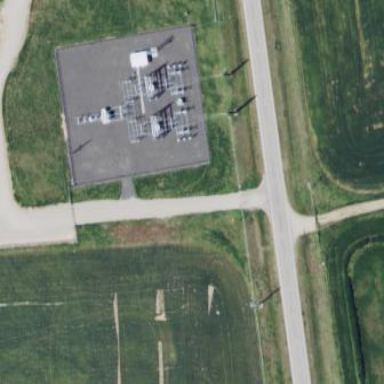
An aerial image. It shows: Power substation.